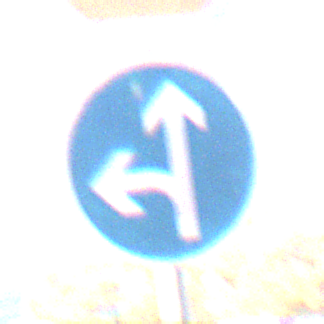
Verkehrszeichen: VorgeschriebeneFahrtrichtungGeradeausOderLinks
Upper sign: Stop
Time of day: MorningAfternoon
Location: Outdoor (Nature)
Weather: Clear
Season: NotSpecified
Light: Natural